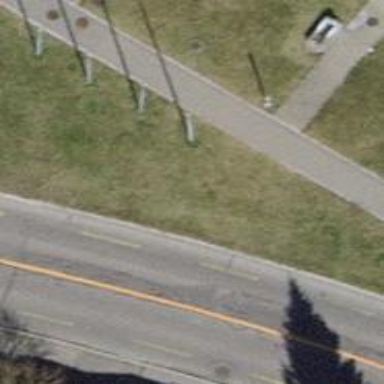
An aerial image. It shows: Marked crossing with pedestrian island.